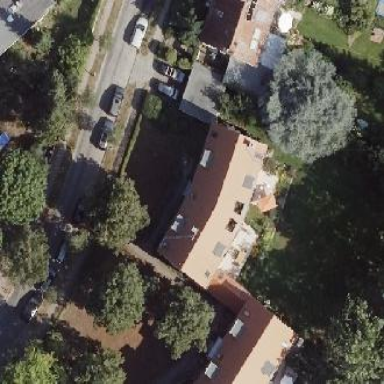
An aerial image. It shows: Gabled roof adorns the apartments building.